RGB frame:
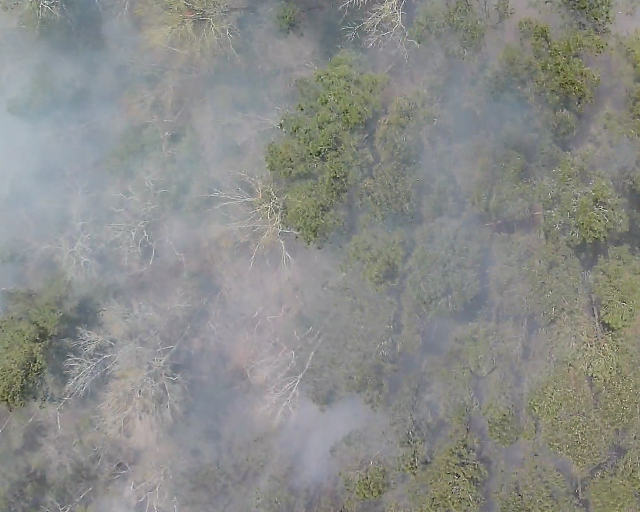
Thermal frame:
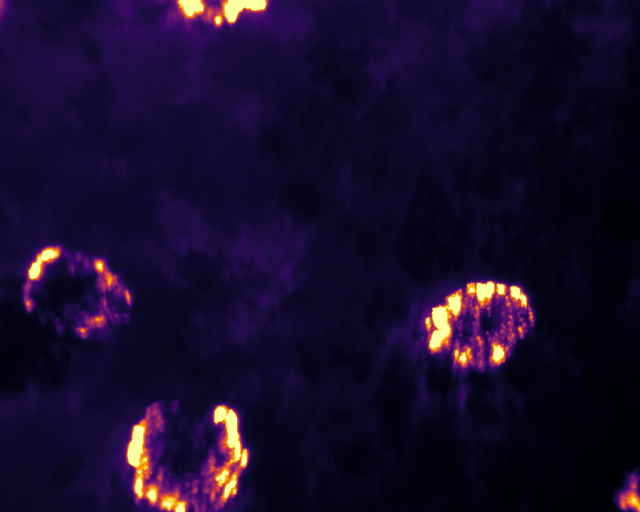
Captured: 2026-02-26 02:30:17
Pixels at or above 80 °C: 6816 (fraction of frame: 0.0208)